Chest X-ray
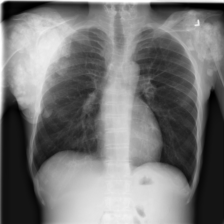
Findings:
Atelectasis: negative
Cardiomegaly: negative
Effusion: negative
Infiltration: negative
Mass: negative
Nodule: negative
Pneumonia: negative
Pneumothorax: negative
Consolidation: negative
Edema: negative
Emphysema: negative
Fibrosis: negative
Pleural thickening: negative
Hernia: negative